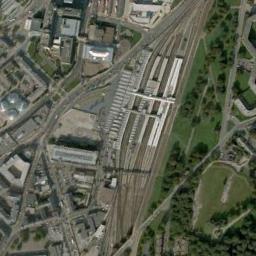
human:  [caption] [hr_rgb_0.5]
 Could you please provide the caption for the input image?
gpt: There are numerous trees and buildings near the railway station .

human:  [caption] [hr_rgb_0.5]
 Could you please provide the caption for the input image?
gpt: There is a railway station between the city and the woodland .

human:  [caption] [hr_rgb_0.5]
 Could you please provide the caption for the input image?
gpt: The railway station with some railways is between a residential area and a park .

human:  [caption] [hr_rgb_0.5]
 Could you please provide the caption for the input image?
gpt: The railway station is next to some buildings and trees .

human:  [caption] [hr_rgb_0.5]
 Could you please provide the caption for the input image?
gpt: There are some green trees and meadows beside the railway station .